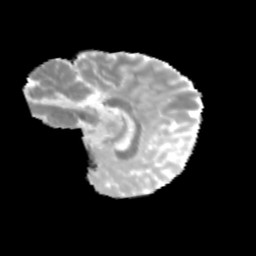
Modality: MD
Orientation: sagittal
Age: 11
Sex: male
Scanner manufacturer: siemens
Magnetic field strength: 3 T
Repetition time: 3.8 s
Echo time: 0.07 s